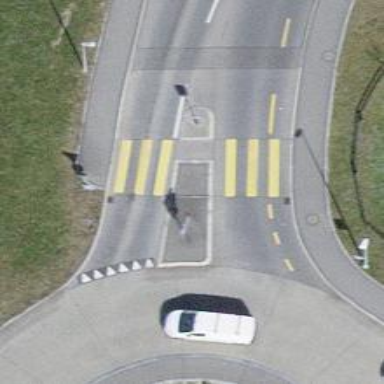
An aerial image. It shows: Uncontrolled zebra crossing on the road.